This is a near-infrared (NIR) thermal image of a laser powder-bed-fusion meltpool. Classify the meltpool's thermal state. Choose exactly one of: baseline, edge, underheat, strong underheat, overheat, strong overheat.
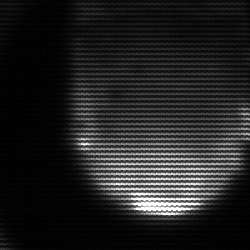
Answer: edge